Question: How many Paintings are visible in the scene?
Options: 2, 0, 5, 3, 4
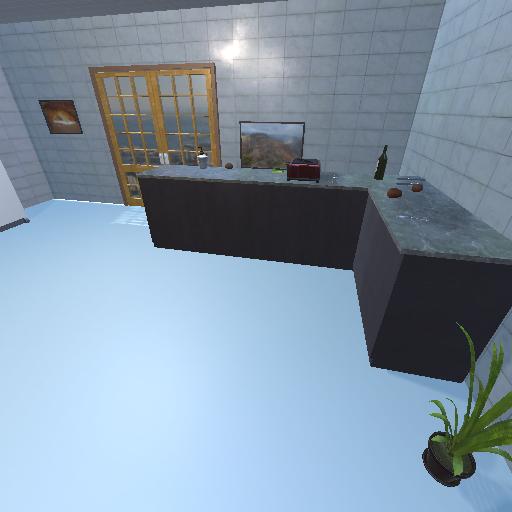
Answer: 2